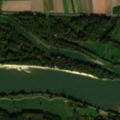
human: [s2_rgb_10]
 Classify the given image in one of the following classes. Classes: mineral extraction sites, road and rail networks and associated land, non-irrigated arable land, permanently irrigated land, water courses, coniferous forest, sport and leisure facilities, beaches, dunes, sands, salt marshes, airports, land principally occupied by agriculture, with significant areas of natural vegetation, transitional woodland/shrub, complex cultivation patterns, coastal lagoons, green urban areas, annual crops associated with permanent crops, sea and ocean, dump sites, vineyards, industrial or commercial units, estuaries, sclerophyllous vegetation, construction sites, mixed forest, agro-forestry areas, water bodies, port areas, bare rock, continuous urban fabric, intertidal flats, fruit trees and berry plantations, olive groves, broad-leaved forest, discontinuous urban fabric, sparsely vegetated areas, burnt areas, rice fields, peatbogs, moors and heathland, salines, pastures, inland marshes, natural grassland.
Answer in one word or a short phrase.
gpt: non-irrigated arable land, land principally occupied by agriculture, with significant areas of natural vegetation, broad-leaved forest, water courses